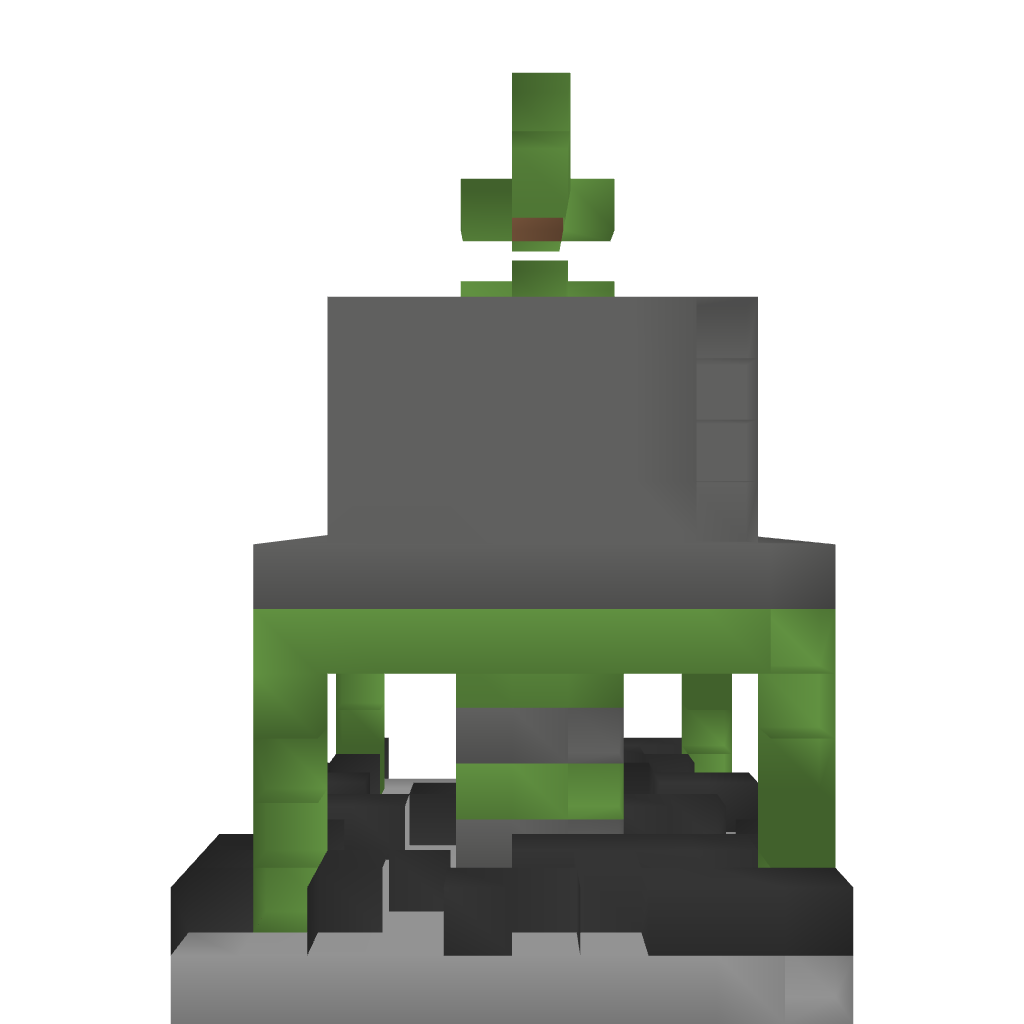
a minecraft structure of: Tnt tower